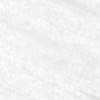
Label: change